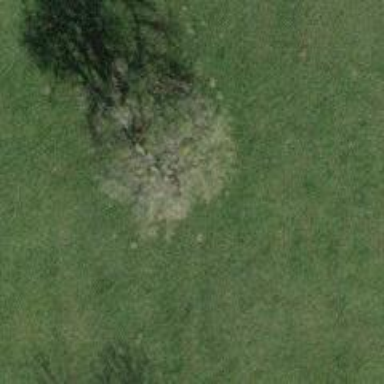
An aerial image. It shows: Deciduous broadleaved tree.